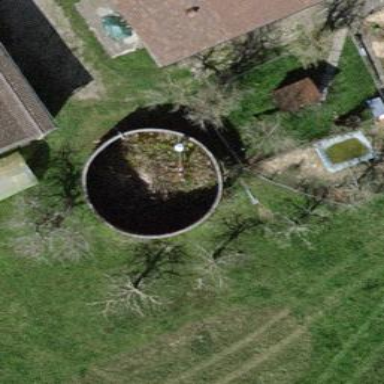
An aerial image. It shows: Storage tank which is man-made.